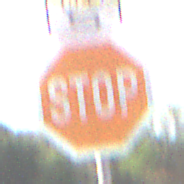
Verkehrszeichen: Stop
Zusatzzeichen oben: RichtungsangabeDurchPfeile9
Umgebung: Outdoor, Nature
Tageszeit: MorningAfternoon
Wetter: PartlyCloudy
Licht: Natural
Jahreszeit: NotSpecified
Kontrast: HighContrast